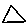
Label: triangle